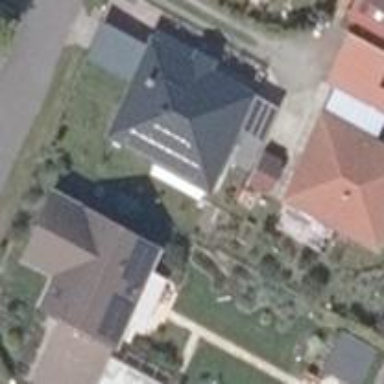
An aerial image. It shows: Detached building.